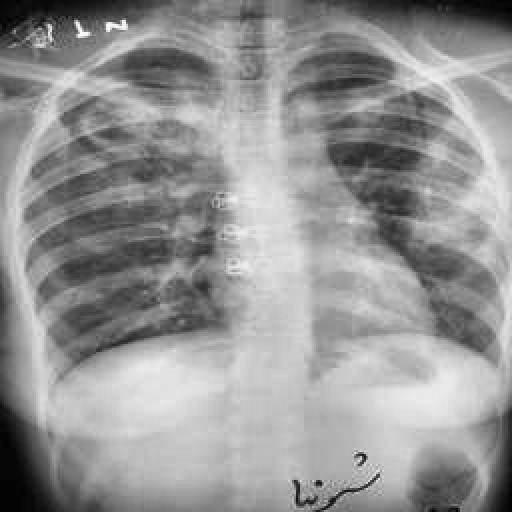
Finding: TUBERCULOSIS